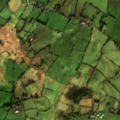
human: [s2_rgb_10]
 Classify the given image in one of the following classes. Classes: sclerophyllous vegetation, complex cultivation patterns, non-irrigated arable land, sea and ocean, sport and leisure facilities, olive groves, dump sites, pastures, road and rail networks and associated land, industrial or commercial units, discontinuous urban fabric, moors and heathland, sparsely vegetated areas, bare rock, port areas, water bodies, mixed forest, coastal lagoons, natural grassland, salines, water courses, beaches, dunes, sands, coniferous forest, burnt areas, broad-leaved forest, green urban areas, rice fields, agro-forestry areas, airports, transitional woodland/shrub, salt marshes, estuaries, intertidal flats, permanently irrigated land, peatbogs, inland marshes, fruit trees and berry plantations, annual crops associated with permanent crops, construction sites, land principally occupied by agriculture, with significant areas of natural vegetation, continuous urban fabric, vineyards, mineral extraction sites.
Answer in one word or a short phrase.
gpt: pastures